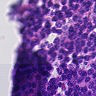
Metastatic tissue present: no